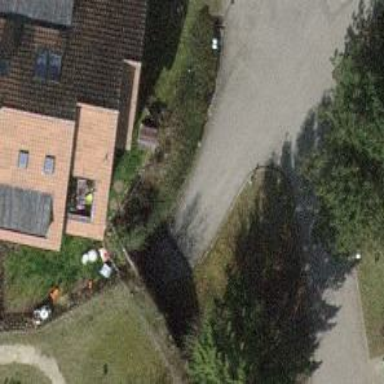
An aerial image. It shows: Retaining wall.